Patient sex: M
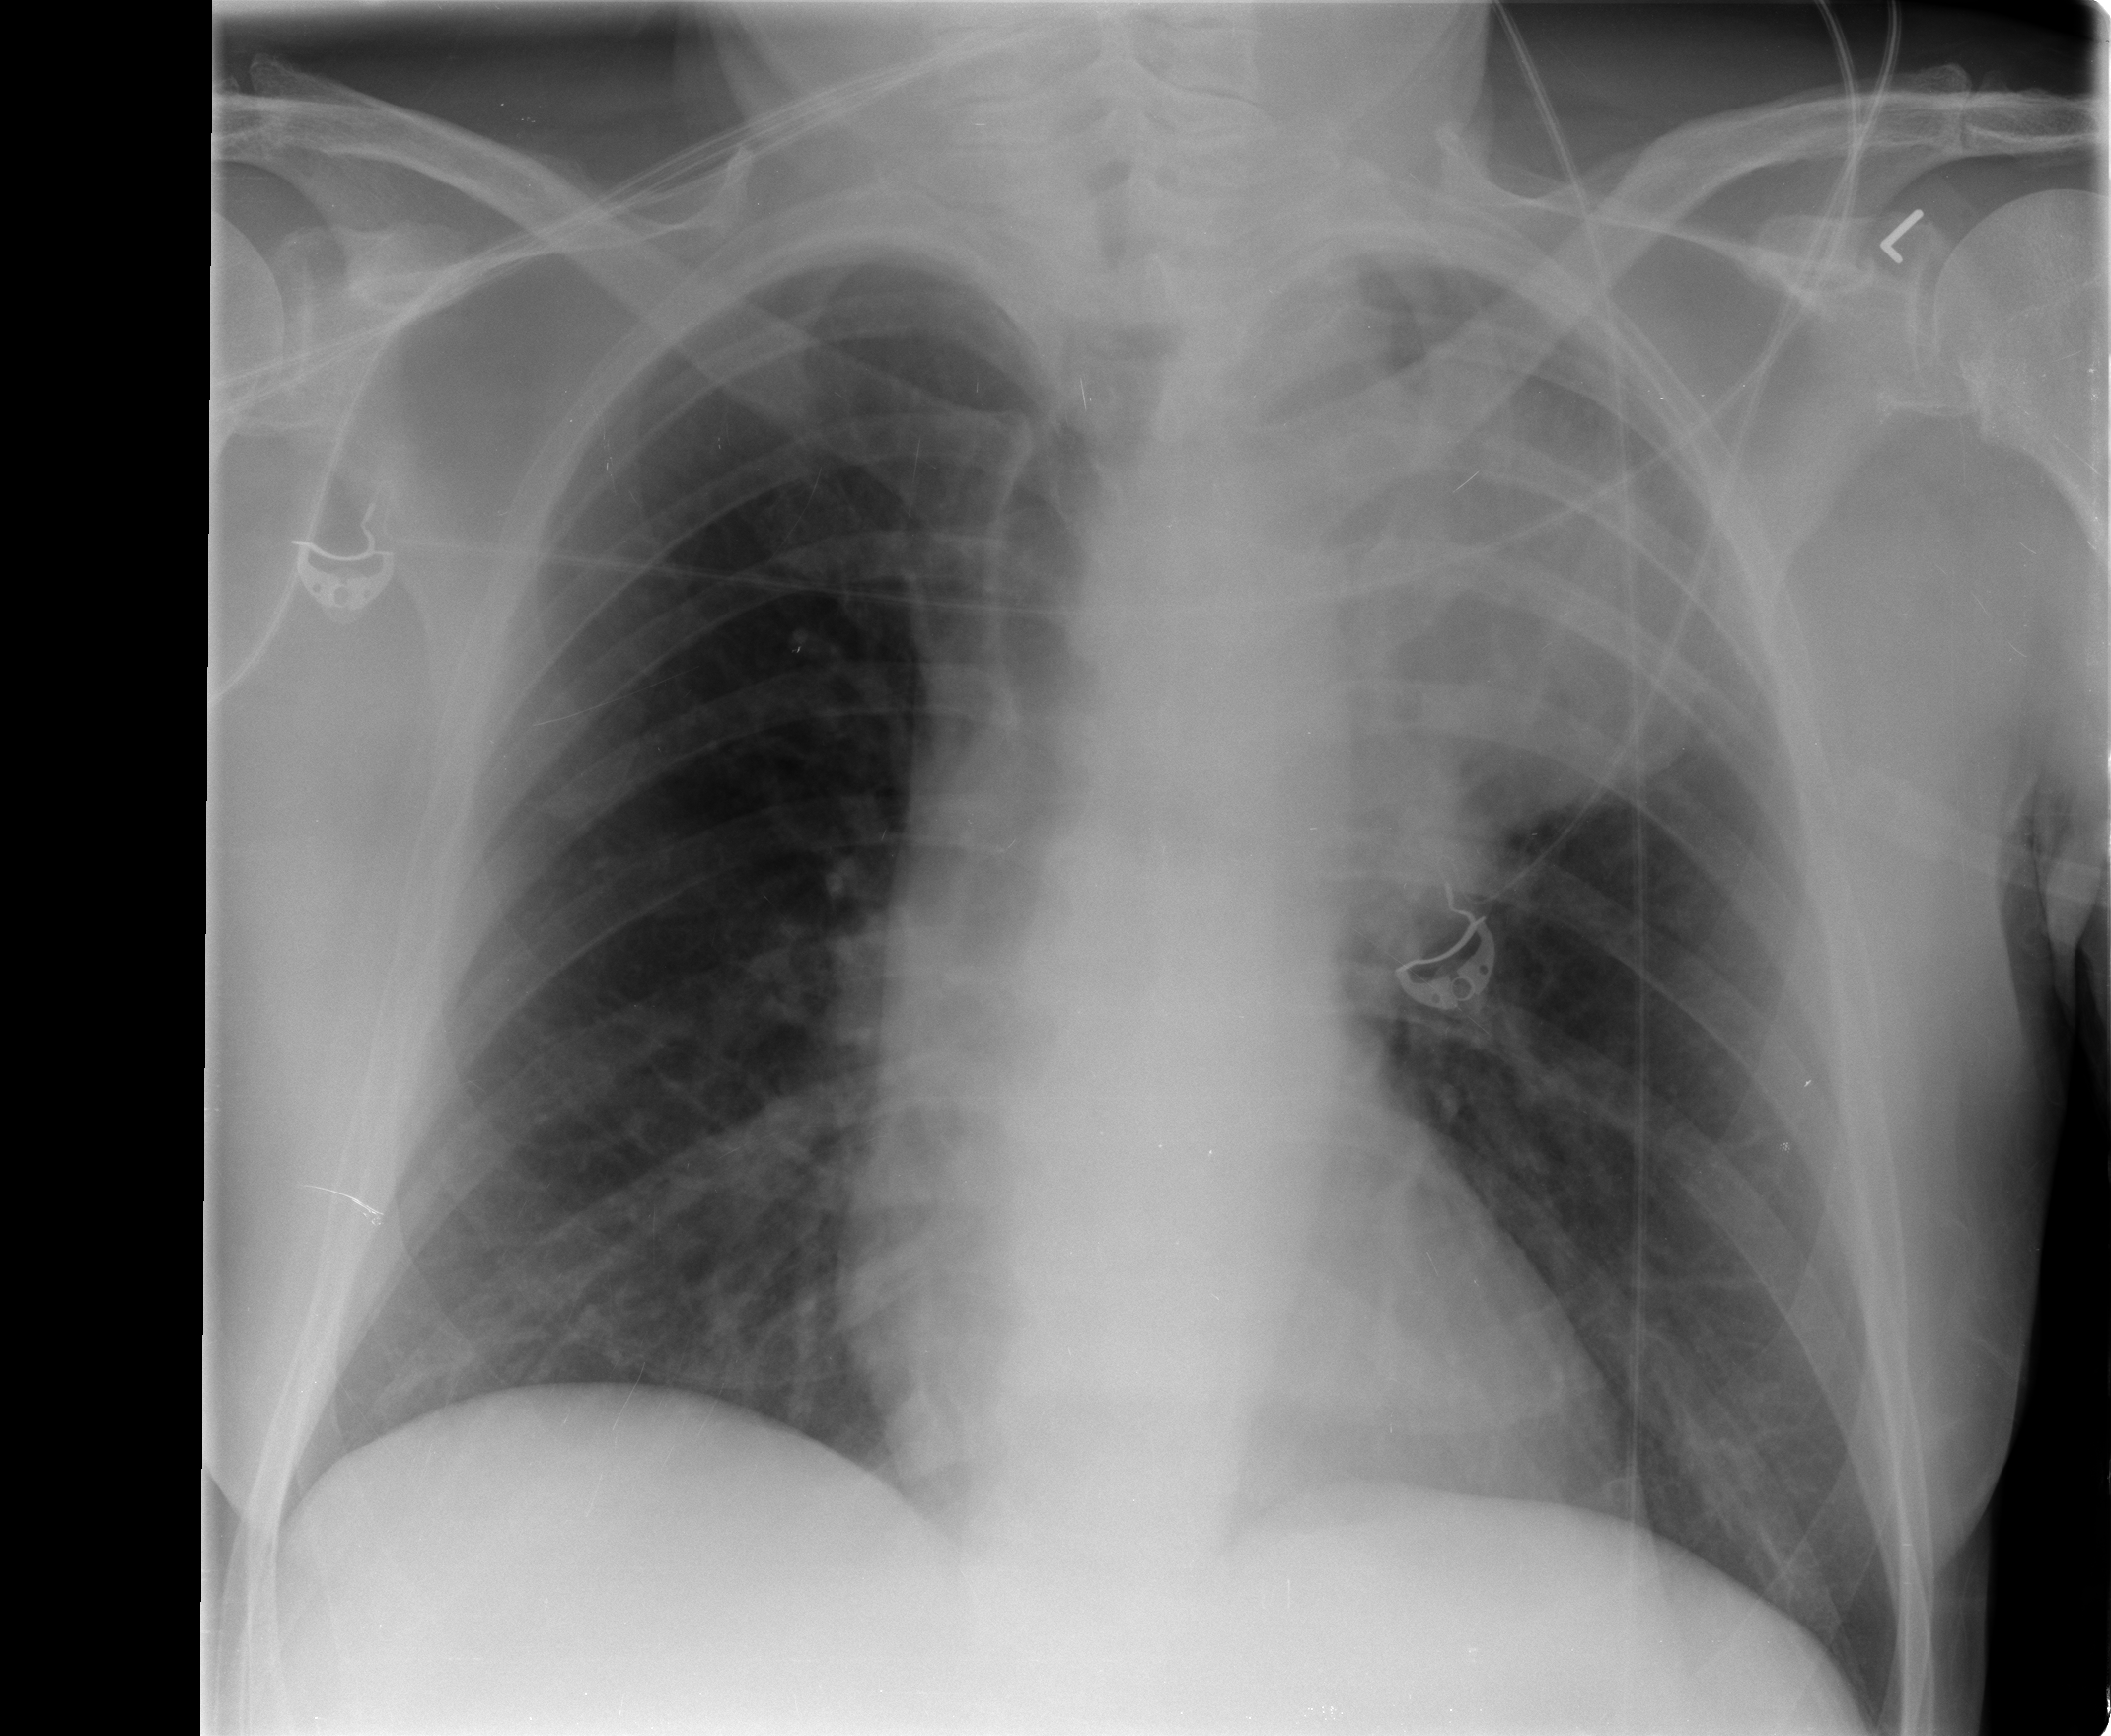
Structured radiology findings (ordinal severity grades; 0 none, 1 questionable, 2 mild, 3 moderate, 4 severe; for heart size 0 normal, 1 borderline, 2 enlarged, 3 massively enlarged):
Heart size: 0
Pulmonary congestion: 0
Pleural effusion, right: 0
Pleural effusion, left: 0
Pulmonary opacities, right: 0
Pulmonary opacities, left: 3
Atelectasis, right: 0
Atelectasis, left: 2